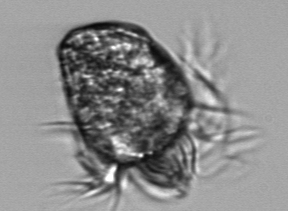
Label: Strombidium_capitatum